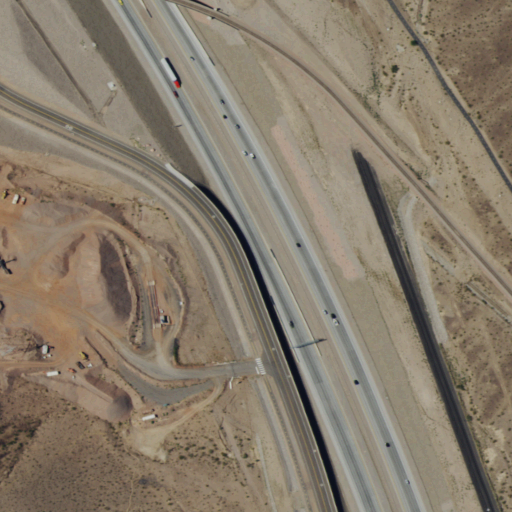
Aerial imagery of gap in Nevada named Railroad Pass containing shrub, grassland, medium intensity development, low intensity development, open development, and high intensity development